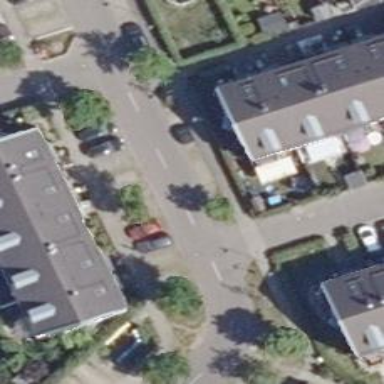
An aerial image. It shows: Asphalt road in living street.